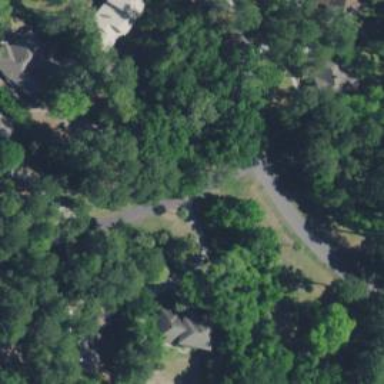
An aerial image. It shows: Driveway.